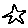
Label: star